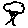
Label: tree